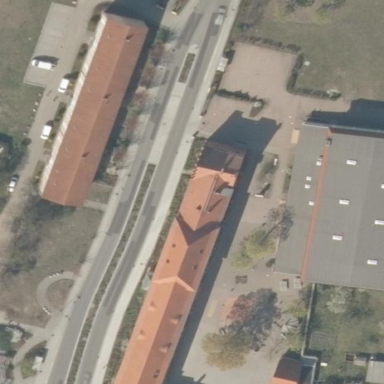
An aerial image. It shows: School.